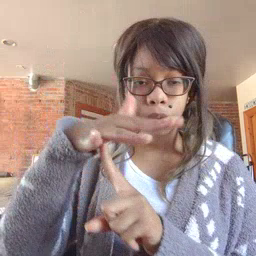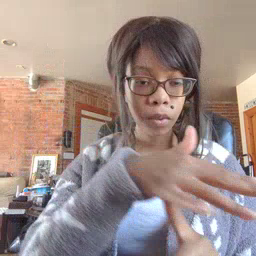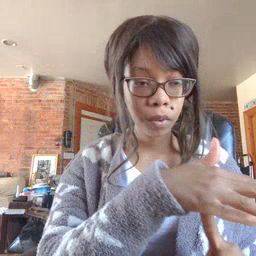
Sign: helicopter